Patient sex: M
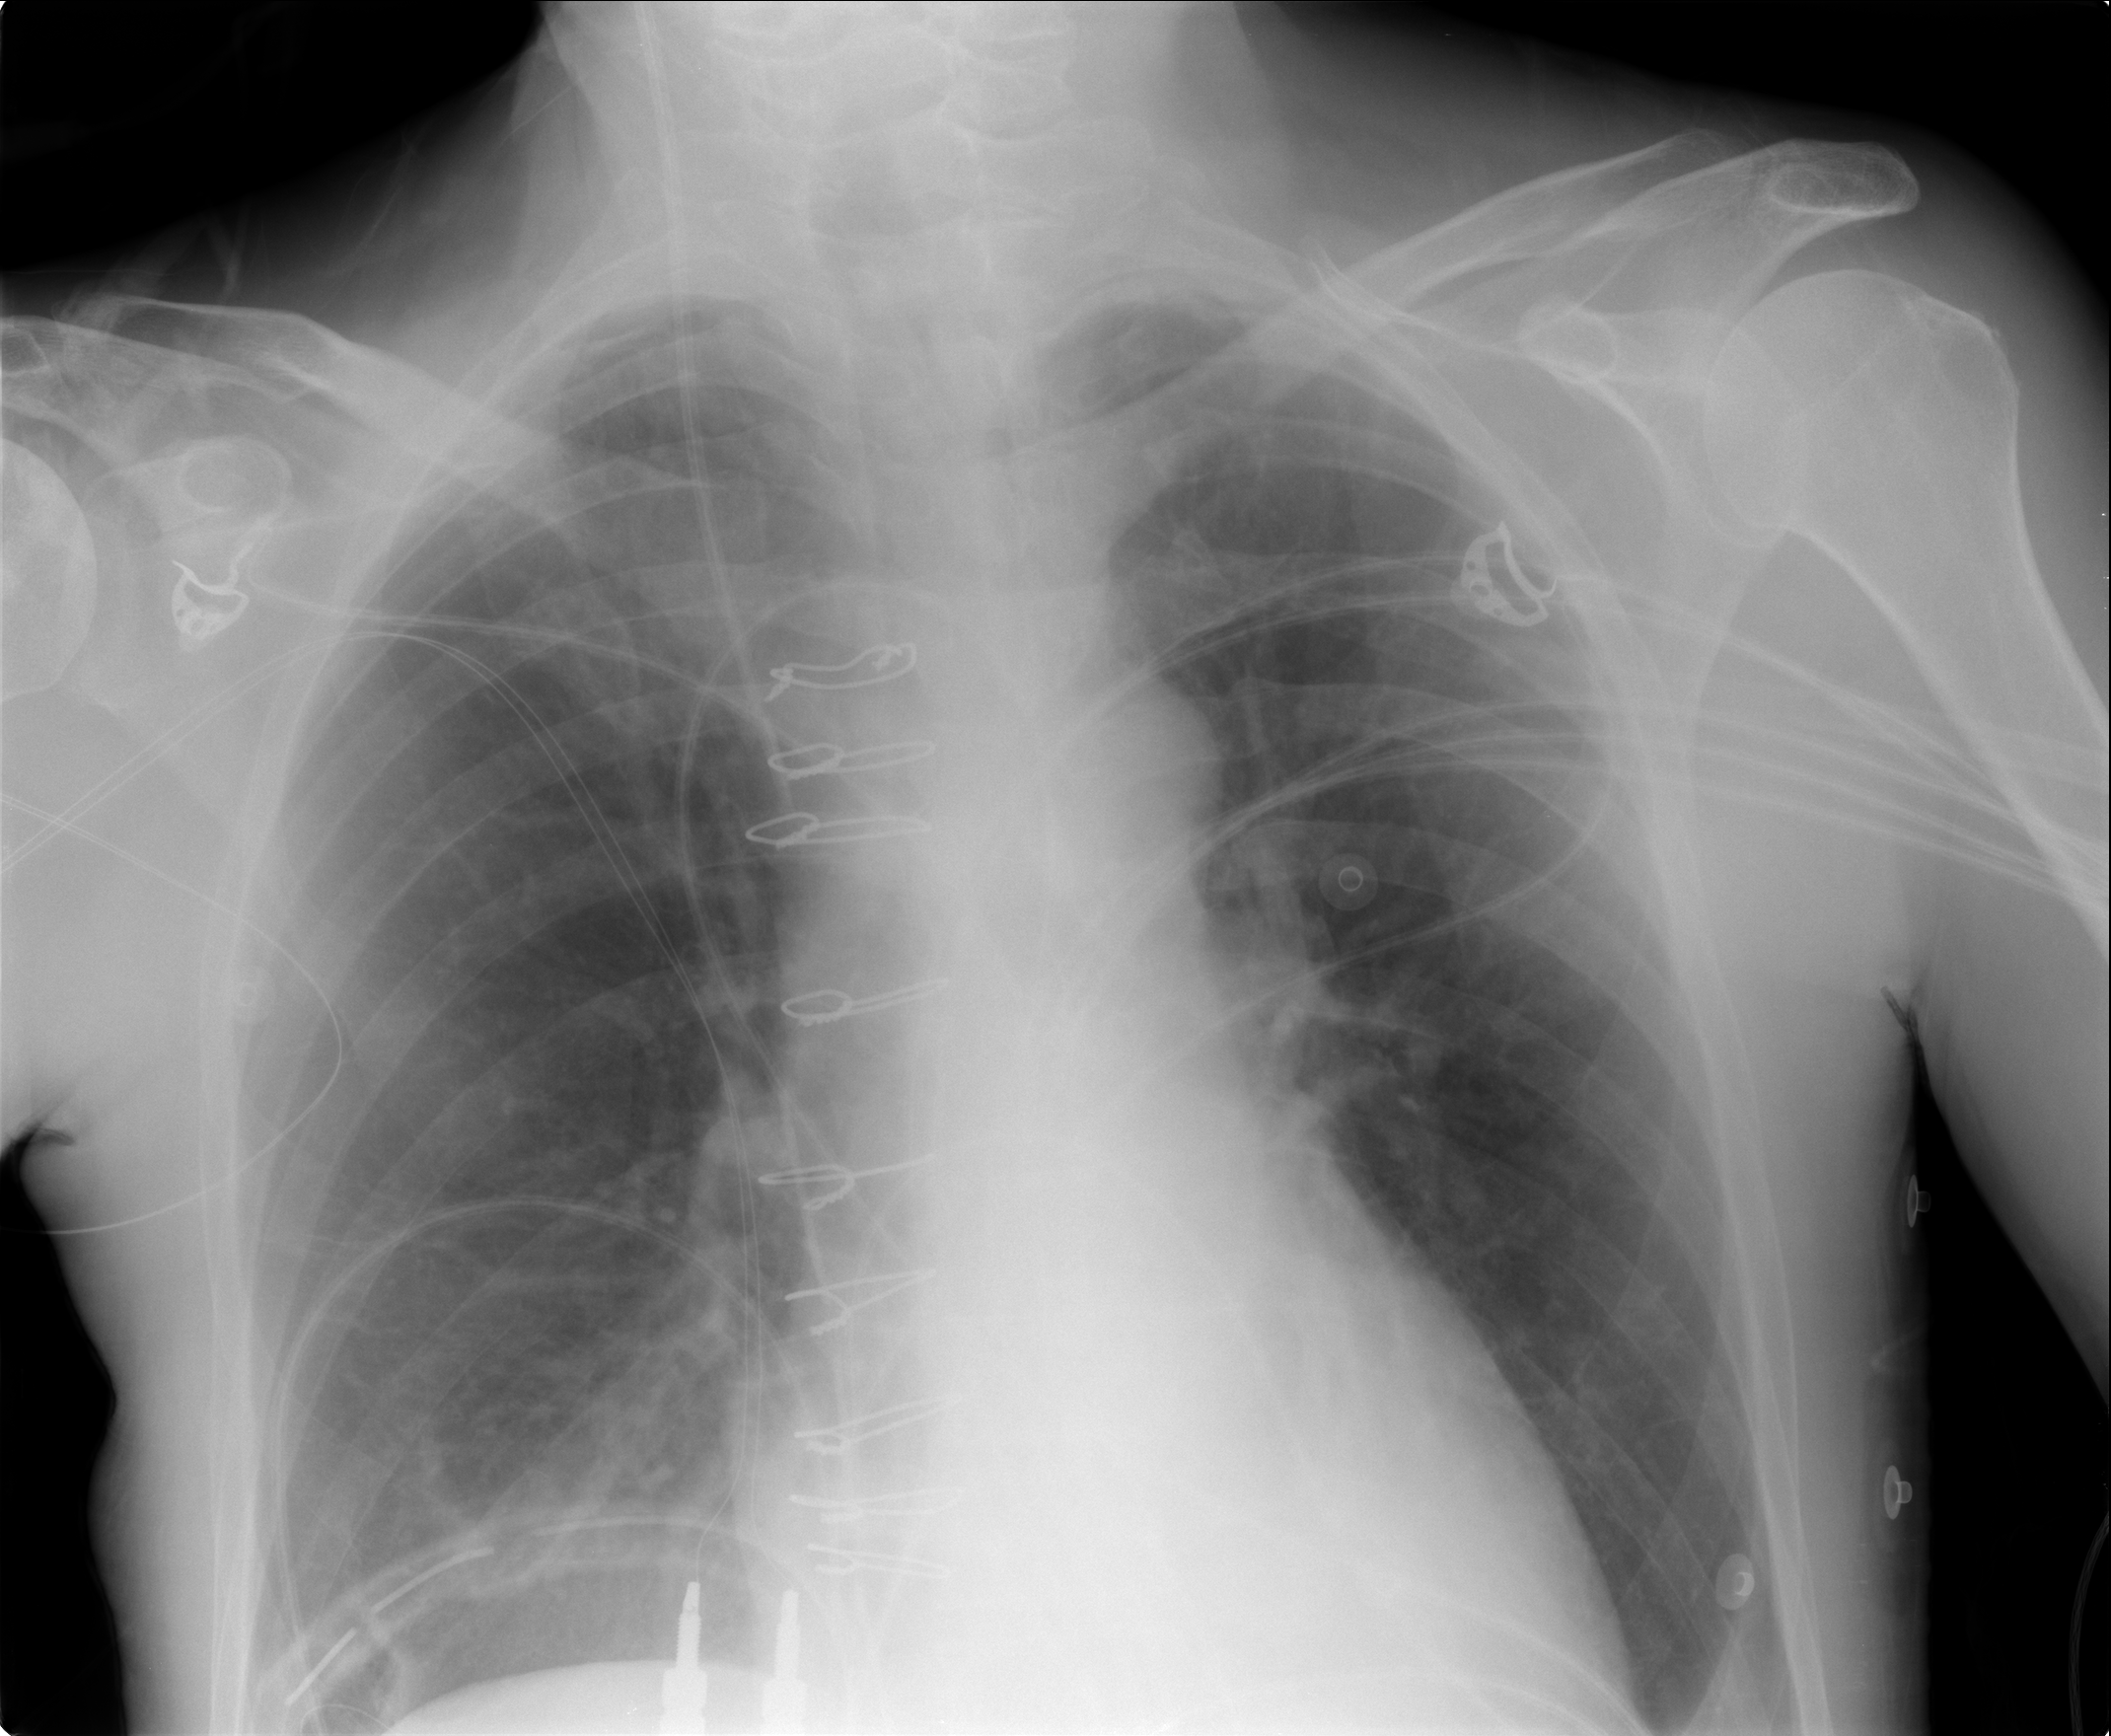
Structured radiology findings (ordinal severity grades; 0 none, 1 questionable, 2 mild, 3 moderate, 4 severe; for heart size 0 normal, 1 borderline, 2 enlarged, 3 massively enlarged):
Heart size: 0
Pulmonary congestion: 0
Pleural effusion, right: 0
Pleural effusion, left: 0
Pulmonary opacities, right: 0
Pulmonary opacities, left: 0
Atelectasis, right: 2
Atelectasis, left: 0